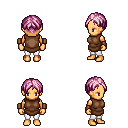
a pixel art fantasy rpg character, female body template, human, tanned skin, brown tunic, white pants, pink parted hairstyle, leather bracers, four views (front, back, left, right), 2x2 character sprite sheet, small pixel art, hard edges, no anti-aliasing